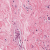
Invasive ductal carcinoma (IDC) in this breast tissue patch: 0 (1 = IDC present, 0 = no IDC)